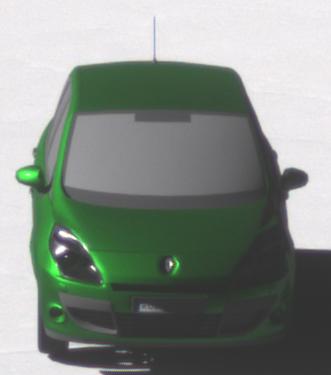
Make: Renault
Model: Scénic 1.6 16V 110
Detailed model: Scénic (III)
Model produced from: 2009/06
Model produced until: 2010/08
Doors: 5
Color: green
Road condition: dry road
Daytime: midday
Contrast: high contrast